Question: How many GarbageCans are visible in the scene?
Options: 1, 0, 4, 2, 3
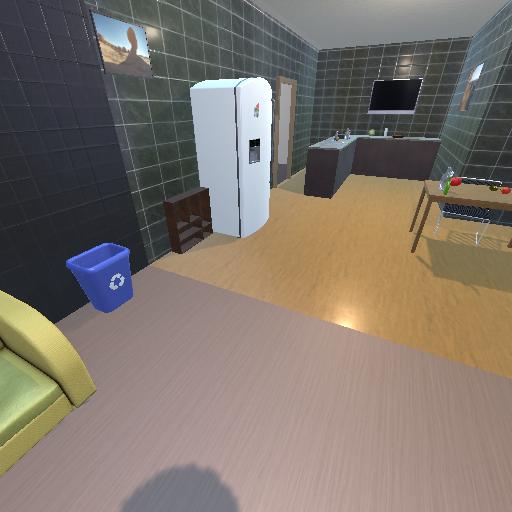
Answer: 1